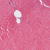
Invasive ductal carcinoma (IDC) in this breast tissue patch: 0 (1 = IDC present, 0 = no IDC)